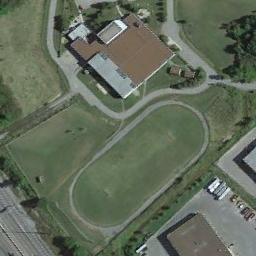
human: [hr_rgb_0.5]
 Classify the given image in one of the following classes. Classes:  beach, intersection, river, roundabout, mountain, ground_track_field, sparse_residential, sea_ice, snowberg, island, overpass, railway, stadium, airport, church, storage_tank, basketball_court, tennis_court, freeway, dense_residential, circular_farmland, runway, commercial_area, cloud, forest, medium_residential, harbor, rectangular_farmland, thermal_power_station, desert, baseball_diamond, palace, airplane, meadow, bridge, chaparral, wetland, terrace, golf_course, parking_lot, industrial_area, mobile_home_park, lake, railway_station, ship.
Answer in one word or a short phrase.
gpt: ground_track_field